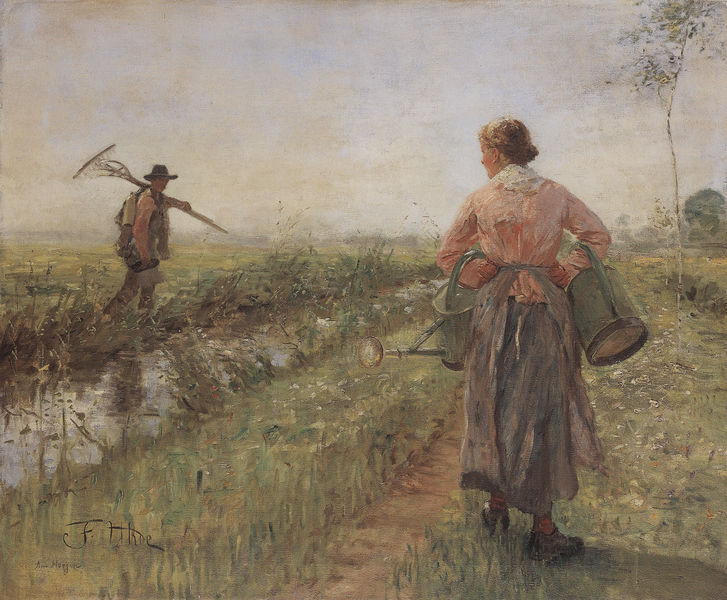
Titel: Am Morgen
Künstler: Fritz von Uhde
Standort: Hamburg
Institution: Kunsthalle
Schlagwörter: baum, blätter, gemälde, himmel, laub, mann, wasser, weiß, wolken, bäume, fluss, grün, landschaft, menschen, mädchen, see, ufer, äste, braun, bunt, frau, frisur, grau, haar, hut, kleid, licht, rücken, schwarz, blick, gras, rasen, tuch, weg, wiese, malerei, rock, blond, flasche, bluse, signatur, öl, bach, birke, feld, ferne, gräser, natur, schilf, spiegelung, weide, weite, wind, zweige, gehen, kanal, pastos, pfad, sonne, paar, pflanzen, rosa, arbeit, bauern, kanne, schürze, farbig, magd, sommer, zwei, schuhe, acker, bäuerin, ernte, feldarbeit, warm, hitze, farbe, herbst, arbeiter, böschung, blue, hat, oil, people, red, white, women, black, country, dress, duktus, female, gray, green, grey, hair, lady, painting, skirt, talking, woman, halstuch, flowers, pink, bauer, strümpfe, helligkeit, unterschrift, wasserlauf, landaschaft, feldarbeiter, schuh, werkzeug, cloud, clouds, man, sky, tree, field, girl, peasant, water, trees, bachlauf, landwirtschaft, graben, male, brook, grass, river, stream, garden, path, plants, color, walking, kannen, buam, couple, sense, dirt, rural, bauersfrau, knecht, walk, watercolor, art, colorful, giesskanne, signature, back, shoes, landwirt, apron, bottle, farm, farmer, rechen, fields, watercolors, paint, soil, work, working, farmers, worker, menchen, marsh, heugabel, jug, pitcher, gieskanne, watering, watering can, landwirte, glick, workers, harke, tools, gießkannen, can, gardening, forke, hoe, bewässerung, farming, rake, zopffrisur, grate, canal, wife, braid, channel, mel, crops, tief gesetzter himmel, creek, guy, paht, field workers, bewässerungsgraben, ditch, cans, painitng, spout, famer, braided, long skirt, ccrops, watering cans, famrers, irrigation, 여자가 물동이를 들고 있다, 구름이 없다, 남자가 여자를 쳐다본다, 나무가 한 그루 있다, 남녀 사이에 개울이 있다, 여자가 앞치마가 있다, 더워보인다, 서양, 부부, 농부, 가을, 현실주의, 따뜻, f. tatoe